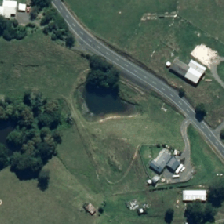
Land cover: lake_pond